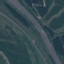
Land use / land cover: Highway